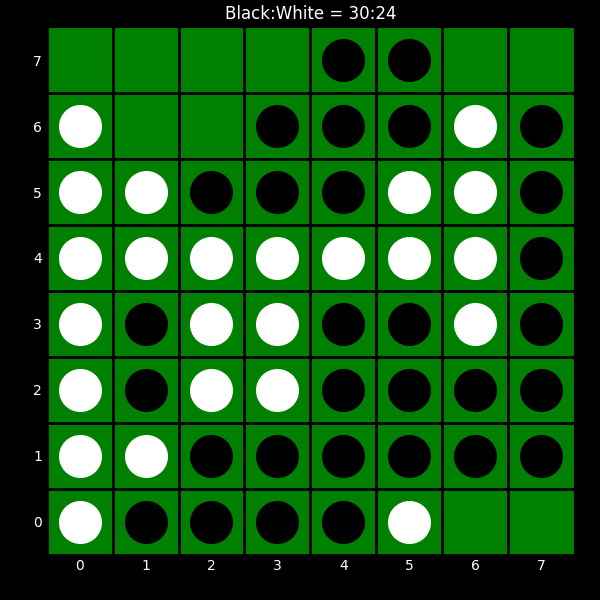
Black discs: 30
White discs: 24